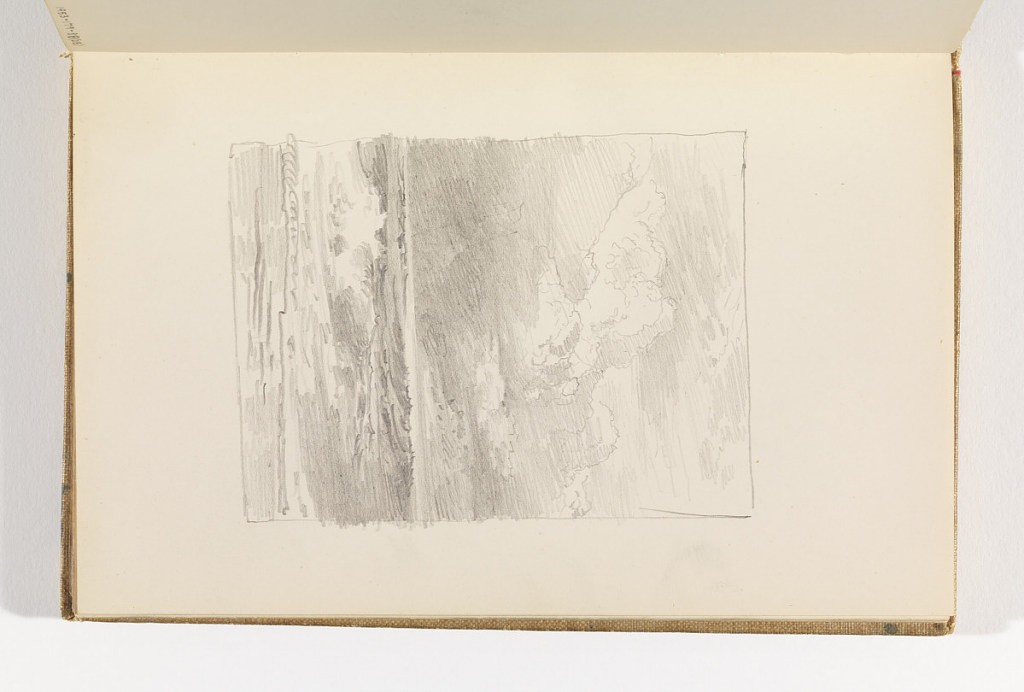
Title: Ocean and Sky with Cumulus Clouds
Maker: William Trost Richards, American, 1833–1905
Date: after 1878
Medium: Graphite on cream wove paper
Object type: Sketchbook folio
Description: View of flat ocean looking out towards horizon; prominent, well-defined clouds in the sky.